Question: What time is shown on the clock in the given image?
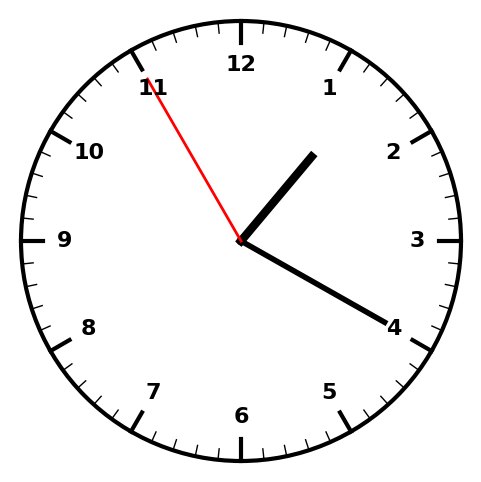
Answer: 01:19:55